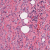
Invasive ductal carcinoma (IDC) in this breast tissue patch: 1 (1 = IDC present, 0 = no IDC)